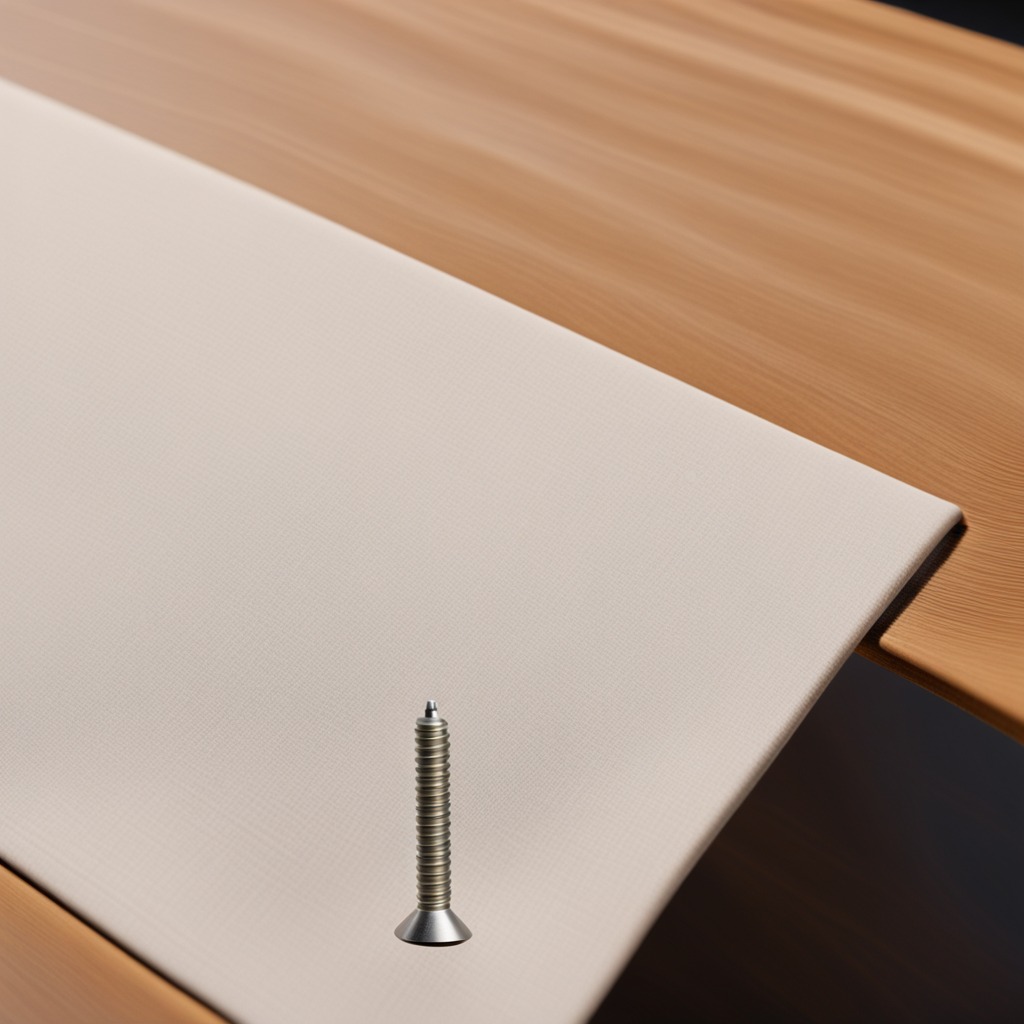
A metal screw lies on the wooden table.